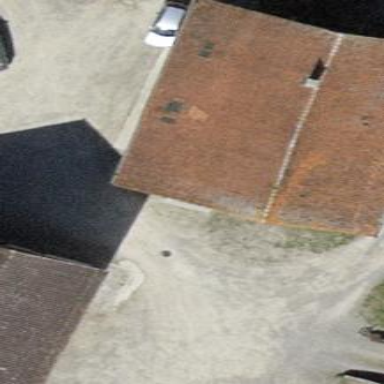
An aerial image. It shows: Detached building with gabled roof.